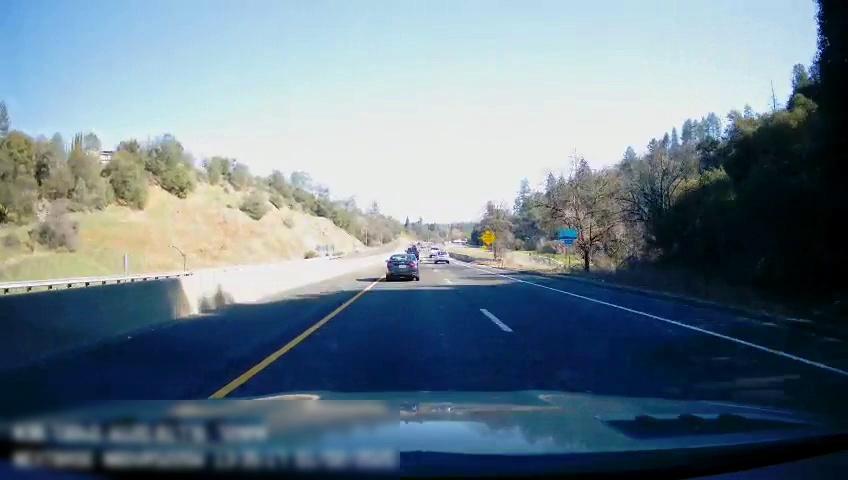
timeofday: Day
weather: Sunny
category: Drivable Space
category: Vehicles | Car
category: Vehicles | Truck
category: Vehicles | Car
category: Vehicles | Truck
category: Vehicles | SUV
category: Lanes | Current Lane
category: Lanes | Current Lane
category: Lanes | Alternate Lane
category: Traffic | Signs
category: Traffic | Signs